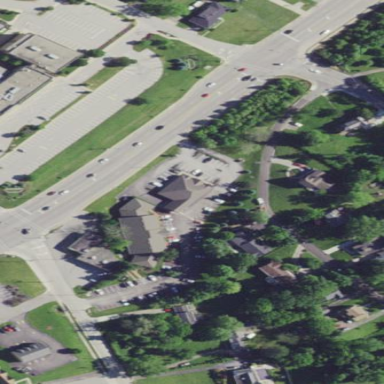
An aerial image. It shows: Retail area.